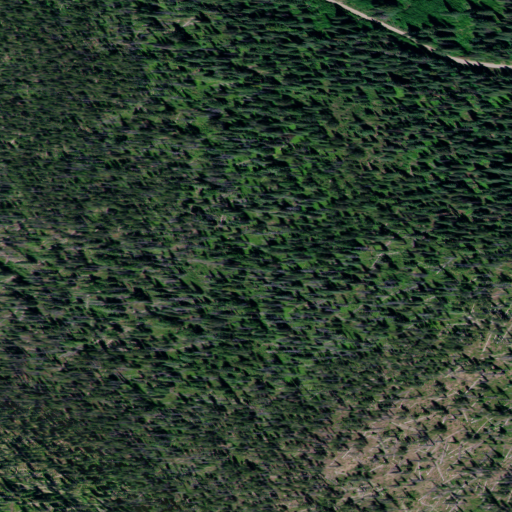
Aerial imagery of ridge(s) in Idaho named Birch Ridge containing evergreen forest, grassland, and shrub